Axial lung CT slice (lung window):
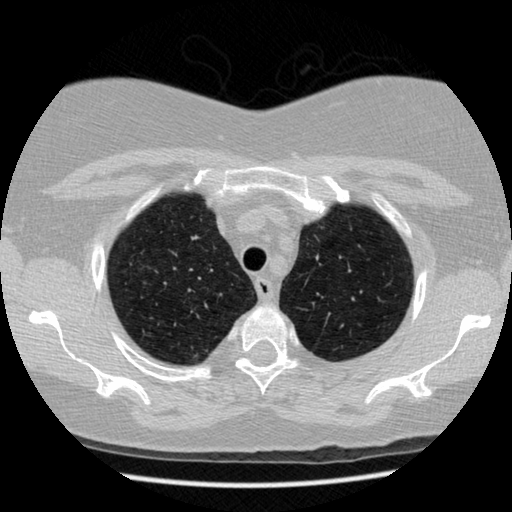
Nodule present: no